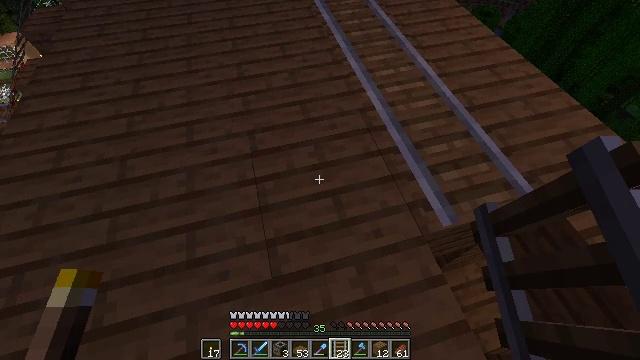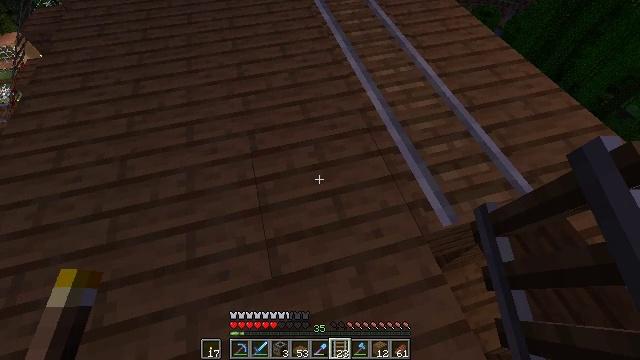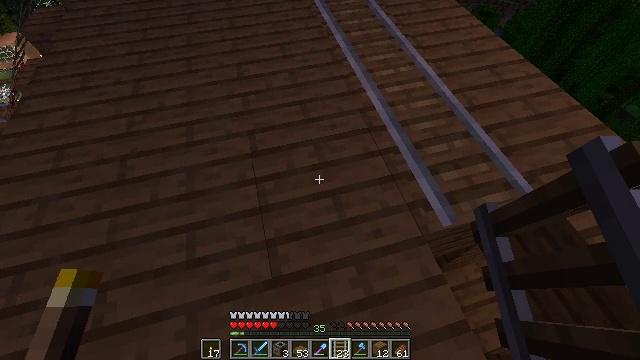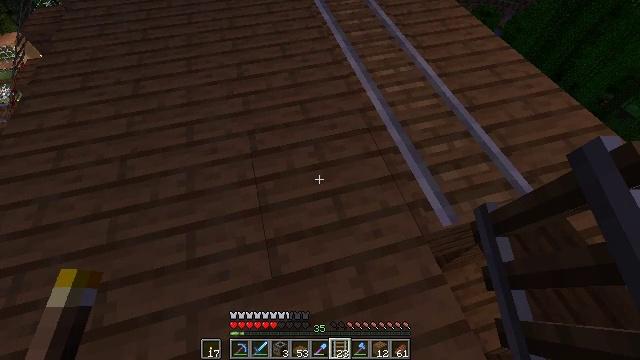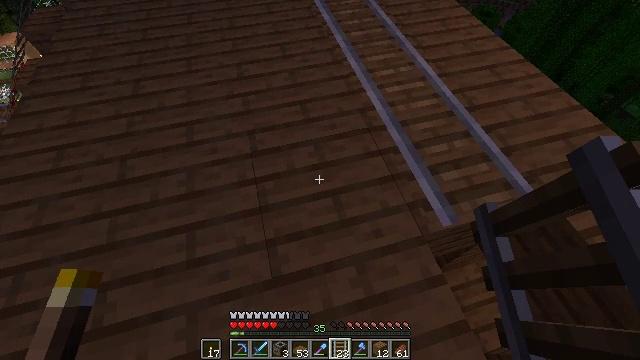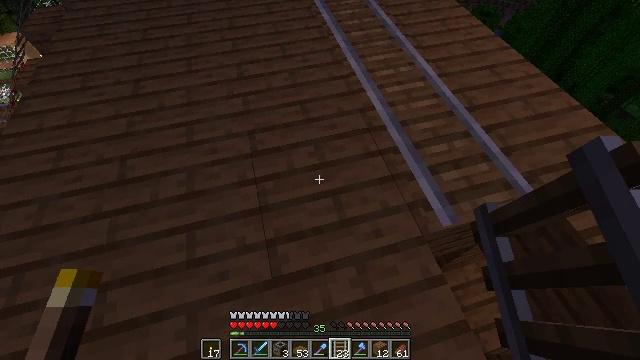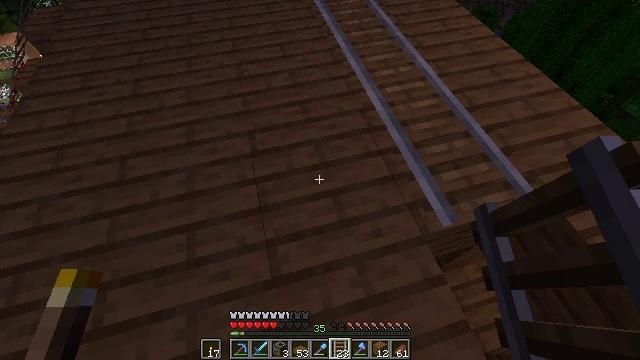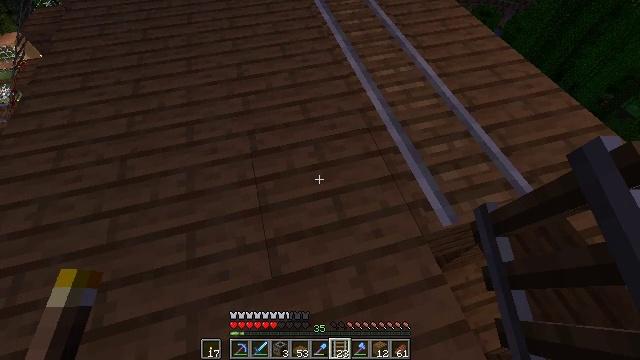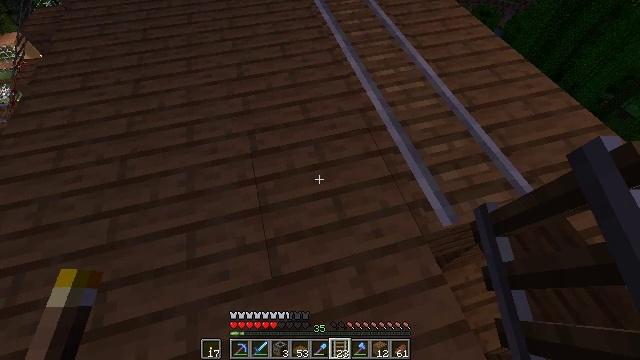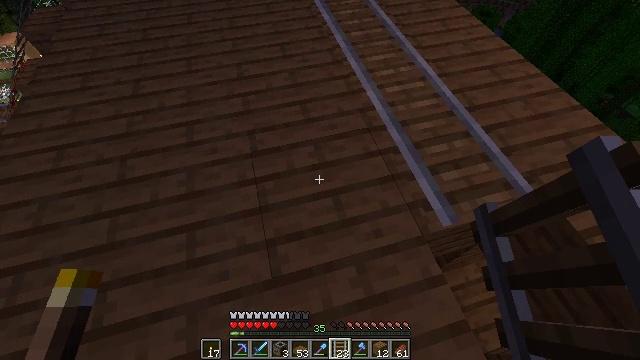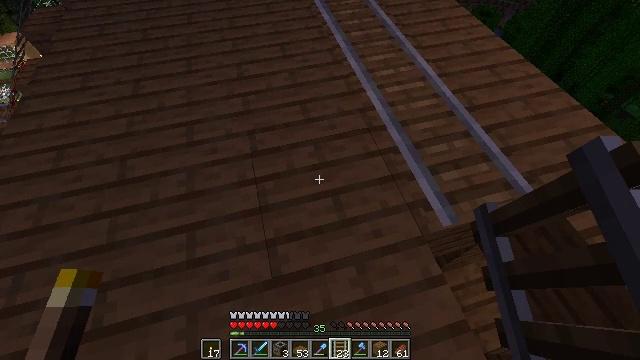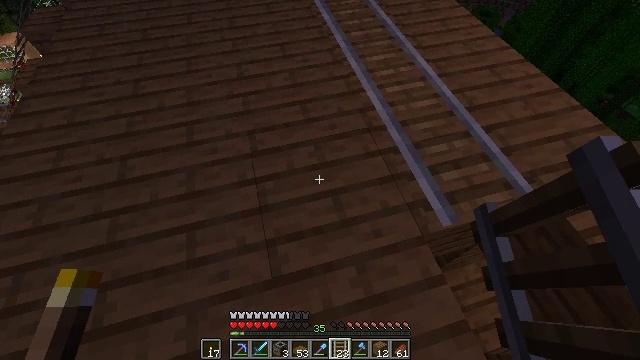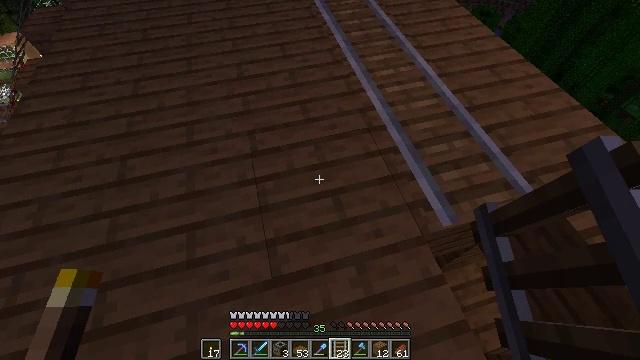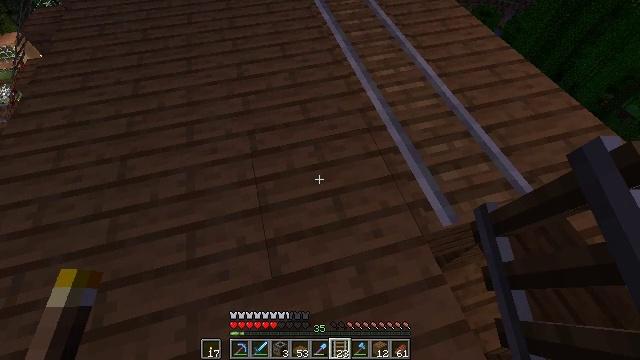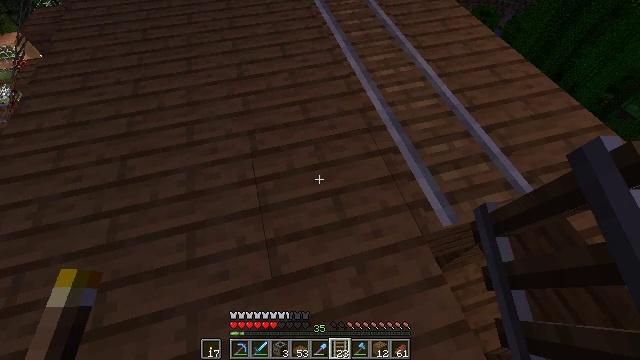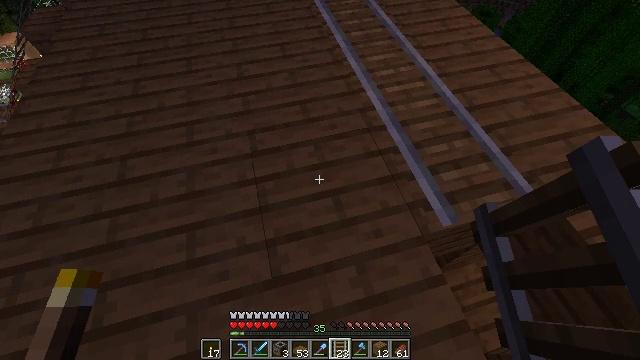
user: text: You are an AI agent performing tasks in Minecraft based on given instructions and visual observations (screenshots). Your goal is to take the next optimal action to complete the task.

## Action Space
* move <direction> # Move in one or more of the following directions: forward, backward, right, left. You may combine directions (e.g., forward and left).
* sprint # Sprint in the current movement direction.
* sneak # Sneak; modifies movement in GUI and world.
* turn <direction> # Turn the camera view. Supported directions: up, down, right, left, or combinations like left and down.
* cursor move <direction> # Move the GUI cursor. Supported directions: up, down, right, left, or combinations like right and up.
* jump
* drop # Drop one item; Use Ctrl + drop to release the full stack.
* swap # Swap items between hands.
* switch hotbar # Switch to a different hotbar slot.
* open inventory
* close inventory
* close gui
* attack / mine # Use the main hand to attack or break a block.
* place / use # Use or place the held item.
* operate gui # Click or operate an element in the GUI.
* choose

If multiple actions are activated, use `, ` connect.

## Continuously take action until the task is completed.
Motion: motion action
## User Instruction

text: Create rabbit stew by crafting it.
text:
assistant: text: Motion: no_op
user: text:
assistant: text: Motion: no_op
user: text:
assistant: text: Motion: no_op
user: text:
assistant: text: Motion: no_op
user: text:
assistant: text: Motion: no_op
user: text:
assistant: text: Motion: no_op
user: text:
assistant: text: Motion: no_op
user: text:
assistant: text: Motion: no_op
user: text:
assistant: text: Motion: no_op
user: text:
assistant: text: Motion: no_op
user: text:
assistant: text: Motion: no_op
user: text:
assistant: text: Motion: no_op
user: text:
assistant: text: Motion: no_op
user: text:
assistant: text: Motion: no_op
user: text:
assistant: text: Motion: no_op
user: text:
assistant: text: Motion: no_op
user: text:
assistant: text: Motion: no_op
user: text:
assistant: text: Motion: no_op
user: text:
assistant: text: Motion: no_op
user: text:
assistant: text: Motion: no_op
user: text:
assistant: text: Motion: no_op
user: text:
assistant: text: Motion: no_op
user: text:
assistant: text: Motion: no_op
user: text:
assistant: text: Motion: no_op
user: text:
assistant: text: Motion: no_op
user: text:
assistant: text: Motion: no_op
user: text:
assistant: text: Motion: no_op
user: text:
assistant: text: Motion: no_op
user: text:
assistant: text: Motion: no_op
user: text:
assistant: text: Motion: no_op